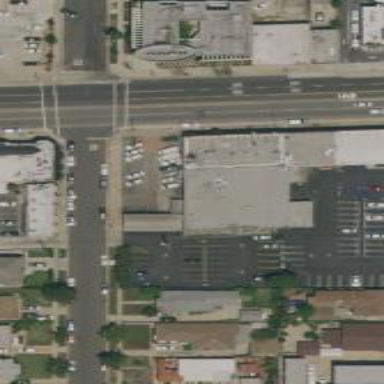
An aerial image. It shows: Retail building.